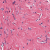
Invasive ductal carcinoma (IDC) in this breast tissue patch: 0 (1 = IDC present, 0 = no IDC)